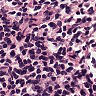
Metastatic tissue present: no